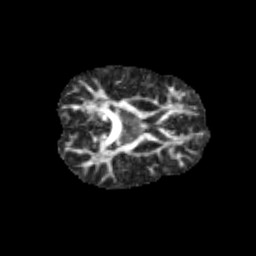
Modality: FA
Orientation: axial
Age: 13
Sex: male
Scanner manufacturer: siemens
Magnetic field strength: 3 T
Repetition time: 3.8 s
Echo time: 0.07 s